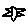
Label: bird